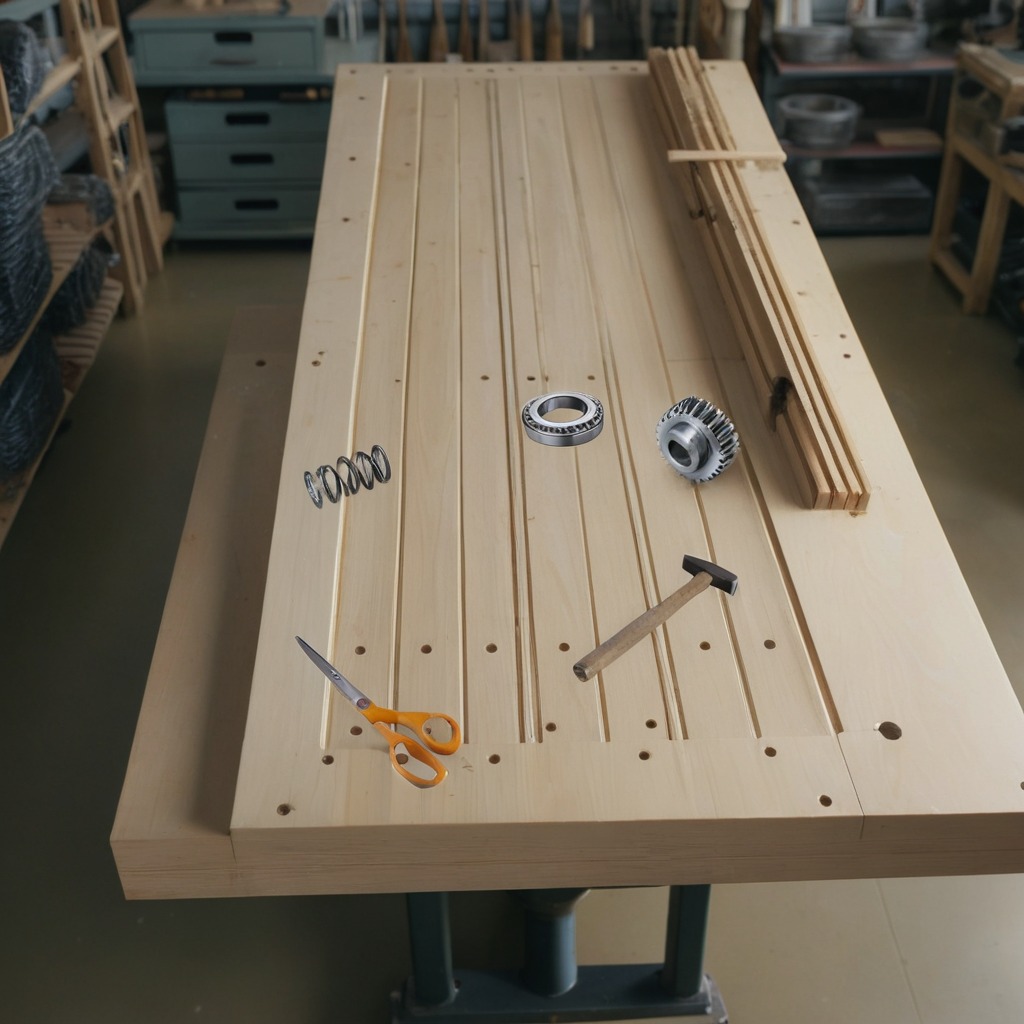
A metal ball bearing, a steel gear with teeth, a hammer, a coiled metal spring, and a pair of scissors are lying on the workbench.